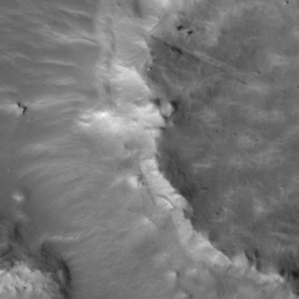
Label: non_frost